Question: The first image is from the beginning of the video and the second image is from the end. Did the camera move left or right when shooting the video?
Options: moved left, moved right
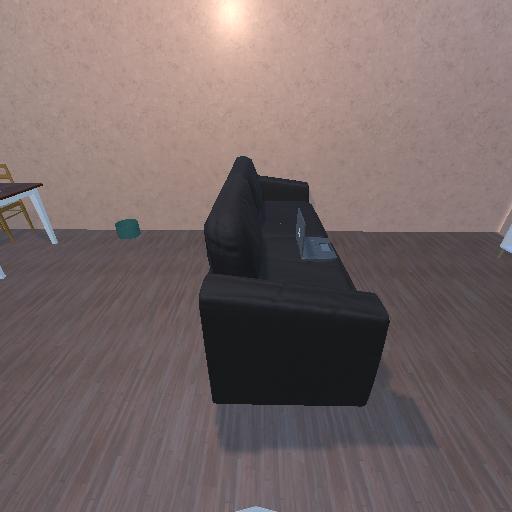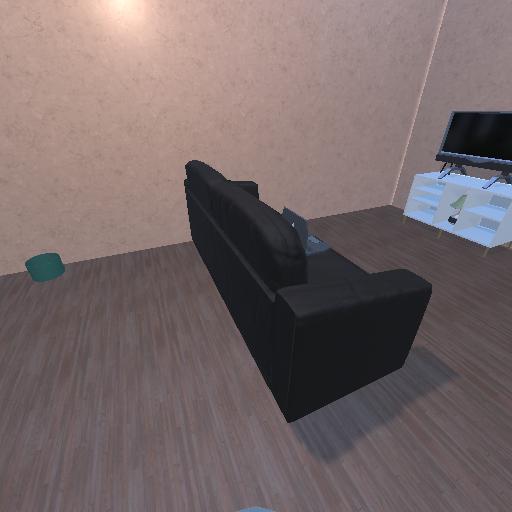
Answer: moved left